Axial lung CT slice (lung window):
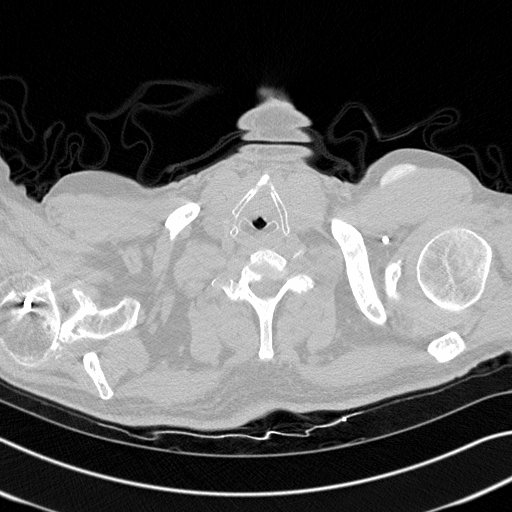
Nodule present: no